Question: The 'Shape' interface is implemented by objects of Java 2D ('Arc2D', 'Area', 'CubicCurve2D', 'Ellipse2D', 'GeneralPath' etc..).
Some of the concrete objects are marked as 'Serializable' and can be stored and restored using object serialization, but others like 'Area' do not implement the interface and throw errors.
But since we are constantly warned that such naive serialization is not necessarily stable across Java implementations or versions, I'd prefer to use some form of serialization that is.
That leads us to storing/restoring from XML using 'XMLEncoder' and 'XMLDecoder', but that is capable of handling even less of the Java 2D 'Shape' objects.
Some results for both can be seen below. We start with 6 shapes, and attempt to store/restore them via object serialization and standard XML serialization.

How would we store all 'Shape' objects correctly via XML?
'''
import java.awt.*;
import java.awt.geom.*;
import java.awt.image.BufferedImage;
import java.beans.*;
import java.io.*;
import java.util.ArrayList;
import javax.swing.*;
import javax.swing.border.TitledBorder;
public class Serialize2D {
private JPanel ui;
Serialize2D() {
initUI();
}
public void initUI() {
if (ui != null) {
return;
}
ui = new JPanel(new GridLayout(0, 1));
int[] xpoints = {205, 295, 205, 295};
int[] ypoints = {5, 25, 25, 45};
Polygon polygon = new Polygon(xpoints, ypoints, xpoints.length);
ArrayList<Shape> shapes = new ArrayList<Shape>();
int w = 45;
shapes.add(new Rectangle2D.Double(5, 5, 90, 40));
shapes.add(new Ellipse2D.Double(105, 5, 90, 40));
shapes.add(polygon);
shapes.add(new GeneralPath(new Rectangle2D.Double(5, 55, 90, 40)));
shapes.add(new Path2D.Double(new Rectangle2D.Double(105, 55, 90, 40)));
shapes.add(new Area(new Rectangle2D.Double(205, 55, 90, 40)));
addTitledLabelToPanel(shapes, "Original Shapes");
addTitledLabelToPanel(
serializeToFromObject(shapes), "Serialize via Object");
addTitledLabelToPanel(
serializeToFromXML(shapes), "Serialize via XML");
}
public JComponent getUI() {
return ui;
}
public ArrayList<Shape> serializeToFromObject(ArrayList<Shape> shapes) {
ArrayList<Shape> shps = new ArrayList<Shape>();
try {
ObjectOutputStream oos = null;
ByteArrayOutputStream baos = new ByteArrayOutputStream();
oos = new ObjectOutputStream(baos);
for (Shape shape : shapes) {
try {
oos.writeObject(shape);
} catch (Exception ex) {
System.err.println(ex.toString());
}
}
oos.flush();
oos.close();
System.out.println("length Obj: " + baos.toByteArray().length);
ByteArrayInputStream bais = new ByteArrayInputStream(
baos.toByteArray());
ObjectInputStream ois = new ObjectInputStream(bais);
Object o = null;
try {
o = ois.readObject();
} catch (NotSerializableException ex) {
System.err.println(ex.getMessage());
} catch (ClassNotFoundException ex) {
ex.printStackTrace();
}
while (o != null) {
shps.add((Shape) o);
try {
o = ois.readObject();
} catch (NotSerializableException ex) {
System.err.println(ex.getMessage());
} catch (ClassNotFoundException ex) {
ex.printStackTrace();
}
}
return shps;
} catch (IOException ex) {
ex.printStackTrace();
}
return shps;
}
public ArrayList<Shape> serializeToFromXML(ArrayList<Shape> shapes) {
ArrayList<Shape> shps = new ArrayList<Shape>();
try {
ByteArrayOutputStream baos = new ByteArrayOutputStream();
XMLEncoder xmle = new XMLEncoder(baos);
for (Shape shape : shapes) {
xmle.writeObject(shape);
}
xmle.flush();
xmle.close();
System.out.println("length XML: " + baos.toByteArray().length);
ByteArrayInputStream bais
= new ByteArrayInputStream(baos.toByteArray());
XMLDecoder xmld = new XMLDecoder(bais);
Shape shape = (Shape) xmld.readObject();
while (shape != null) {
shps.add(shape);
try {
shape = (Shape) xmld.readObject();
} catch (ArrayIndexOutOfBoundsException aioobe) {
// we've read last object
shape = null;
}
}
xmld.close();
} catch (Exception ex) {
ex.printStackTrace();
}
return shps;
}
private final static String getType(Object o) {
String s = o.getClass().getName();
String[] parts = s.split("\.");
s = parts[parts.length - 1].split("\$")[0];
return s;
}
public static void drawShapesToImage(
ArrayList<Shape> shapes, BufferedImage image) {
Graphics2D g = image.createGraphics();
g.setRenderingHint(
RenderingHints.KEY_ANTIALIASING,
RenderingHints.VALUE_ANTIALIAS_ON);
g.setColor(Color.WHITE);
g.fillRect(0, 0, image.getWidth(), image.getHeight());
for (Shape shape : shapes) {
String s = getType(shape);
g.setColor(Color.GREEN);
g.fill(shape);
g.setColor(Color.BLACK);
g.draw(shape);
Rectangle r = shape.getBounds();
int x = r.x + 5;
int y = r.y + 16;
if (r.width * r.height != 0) {
g.drawString(s, x, y);
}
}
g.dispose();
}
private void addTitledLabelToPanel(ArrayList<Shape> shapes, String title) {
int w = 300;
int h = 100;
BufferedImage bi = new BufferedImage(w, h, BufferedImage.TYPE_INT_RGB);
drawShapesToImage(shapes, bi);
JLabel l = new JLabel(new ImageIcon(bi));
l.setBorder(new TitledBorder(title));
ui.add(l);
}
public static void main(String[] args) {
Runnable r = new Runnable() {
@Override
public void run() {
Serialize2D ss = new Serialize2D();
JOptionPane.showMessageDialog(null, ss.getUI());
}
};
SwingUtilities.invokeLater(r);
}
}
'''
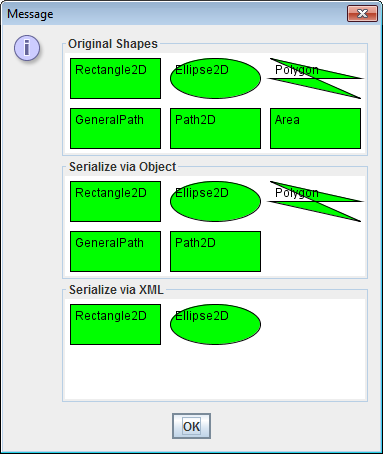
Answer: Unfortunately, naive encoding/decoding of a 'Shape' to XML using 'XMLEncoder'/'Decoder' often destroys all the vital information of the 'Shape'!
So to do this, still using the above mentioned classes, we serialize and restore properly constructed beans that represent the parts of the shape as obtained from a 'PathIterator' These beans are:
- 'PathBean''PathSegment''Shape'- 'PathSegment'
## SerializeShapes GUI
A GUI to demonstrate storing and restoring shapes.
- 'Ellipse2D''Rectangle2D''Area'- -

The selected shape will be filled in green, other shapes in red.
'''
package serialize2d;
import java.awt.*;
import java.awt.event.*;
import java.awt.font.FontRenderContext;
import java.awt.geom.AffineTransform;
import java.awt.geom.*;
import java.awt.image.BufferedImage;
import java.io.FileNotFoundException;
import java.util.ArrayList;
import java.util.Enumeration;
import java.util.Random;
import java.util.Vector;
import javax.swing.*;
import javax.swing.border.EmptyBorder;
import javax.swing.event.*;
/** A GUI to make it easy to add/remove shapes from a canvas.
It should persist the shapes between runs. */
public class SerializeShapes {
JPanel ui;
JPanel shapePanel;
Random rand;
JPanel shapeCanvas;
DefaultListModel<Shape> allShapesModel;
ListSelectionModel shapeSelectionModel;
RenderingHints renderingHints;
SerializeShapes() {
initUI();
}
public void initUI() {
if (ui != null) {
return;
}
renderingHints = new RenderingHints(RenderingHints.KEY_DITHERING,
RenderingHints.VALUE_DITHER_ENABLE);
renderingHints.put(RenderingHints.KEY_ANTIALIASING,
RenderingHints.VALUE_ANTIALIAS_ON);
renderingHints.put(RenderingHints.KEY_ALPHA_INTERPOLATION,
RenderingHints.VALUE_ALPHA_INTERPOLATION_QUALITY);
renderingHints.put(RenderingHints.KEY_COLOR_RENDERING,
RenderingHints.VALUE_COLOR_RENDER_QUALITY);
renderingHints.put(RenderingHints.KEY_RENDERING,
RenderingHints.VALUE_RENDER_QUALITY);
renderingHints.put(RenderingHints.KEY_STROKE_CONTROL,
RenderingHints.VALUE_STROKE_NORMALIZE);
ui = new JPanel(new BorderLayout(4, 4));
ui.setBorder(new EmptyBorder(4, 4, 4, 4));
JPanel controls = new JPanel(new FlowLayout(FlowLayout.CENTER, 4, 4));
ui.add(controls, BorderLayout.PAGE_START);
shapeCanvas = new ShapeCanvas();
ui.add(shapeCanvas);
rand = new Random();
allShapesModel = new DefaultListModel<Shape>();
JList<Shape> allShapes = new JList<Shape>(allShapesModel);
allShapes.setCellRenderer(new ShapeListCellRenderer());
shapeSelectionModel = allShapes.getSelectionModel();
shapeSelectionModel.setSelectionMode(
ListSelectionModel.SINGLE_SELECTION);
ListSelectionListener shapesSelectionListener
= new ListSelectionListener() {
@Override
public void valueChanged(ListSelectionEvent e) {
shapeCanvas.repaint();
}
};
allShapes.addListSelectionListener(shapesSelectionListener);
JScrollPane shapesScroll = new JScrollPane(
allShapes,
JScrollPane.VERTICAL_SCROLLBAR_ALWAYS,
JScrollPane.HORIZONTAL_SCROLLBAR_NEVER
);
// TODO fix this hack..
shapesScroll.getViewport().setPreferredSize(new Dimension(60, 200));
ui.add(shapesScroll, BorderLayout.LINE_START);
Action addEllipse = new AbstractAction("Ellipse") {
@Override
public void actionPerformed(ActionEvent e) {
int w = rand.nextInt(100) + 10;
int h = rand.nextInt(100) + 10;
int x = rand.nextInt(shapeCanvas.getWidth() - w);
int y = rand.nextInt(shapeCanvas.getHeight() - h);
Ellipse2D ellipse = new Ellipse2D.Double(x, y, w, h);
addShape(ellipse);
}
};
addEllipse.putValue(Action.MNEMONIC_KEY, KeyEvent.VK_E);
Action addRectangle = new AbstractAction("Rectangle") {
@Override
public void actionPerformed(ActionEvent e) {
int w = rand.nextInt(100) + 10;
int h = rand.nextInt(100) + 10;
int x = rand.nextInt(shapeCanvas.getWidth() - w);
int y = rand.nextInt(shapeCanvas.getHeight() - h);
Rectangle2D rectangle = new Rectangle2D.Double(x, y, w, h);
addShape(rectangle);
}
};
addRectangle.putValue(Action.MNEMONIC_KEY, KeyEvent.VK_R);
final int faceStart = 128513;
final int faceEnd = 128528;
final int diff = faceEnd - faceStart;
StringBuilder sb = new StringBuilder();
for (int count = faceStart; count <= faceEnd; count++) {
sb.append(Character.toChars(count));
}
final String s = sb.toString();
Vector<Font> compatibleFontList = new Vector<Font>();
GraphicsEnvironment ge
= GraphicsEnvironment.getLocalGraphicsEnvironment();
Font[] fonts = ge.getAllFonts();
for (Font font : fonts) {
if (font.canDisplayUpTo(s) < 0) {
compatibleFontList.add(font);
}
}
JComboBox fontChooser = new JComboBox(compatibleFontList);
ListCellRenderer fontRenderer = new DefaultListCellRenderer() {
@Override
public Component getListCellRendererComponent(
JList list, Object value, int index,
boolean isSelected, boolean cellHasFocus) {
Component c = super.getListCellRendererComponent(
list, value, index,
isSelected, cellHasFocus);
JLabel l = (JLabel) c;
Font font = (Font) value;
l.setText(font.getName());
return l;
}
};
fontChooser.setRenderer(fontRenderer);
final ComboBoxModel<Font> fontModel = fontChooser.getModel();
BufferedImage bi = new BufferedImage(1, 1, BufferedImage.TYPE_INT_RGB);
Graphics2D g = bi.createGraphics();
final FontRenderContext fontRenderContext = g.getFontRenderContext();
Action addFace = new AbstractAction("Face") {
@Override
public void actionPerformed(ActionEvent e) {
int codepoint = faceStart + rand.nextInt(diff);
String text = new String(Character.toChars(codepoint));
Font font = (Font) fontModel.getSelectedItem();
Area area = new Area(
font.deriveFont(80f).
createGlyphVector(fontRenderContext, text).
getOutline());
Rectangle bounds = area.getBounds();
float x = rand.nextInt(
shapeCanvas.getWidth() - bounds.width) - bounds.x;
float y = rand.nextInt(
shapeCanvas.getHeight() - bounds.height) - bounds.y;
AffineTransform move = AffineTransform.
getTranslateInstance(x, y);
area.transform(move);
addShape(area);
}
};
addFace.putValue(Action.MNEMONIC_KEY, KeyEvent.VK_F);
Action delete = new AbstractAction("Delete") {
@Override
public void actionPerformed(ActionEvent e) {
int idx = shapeSelectionModel.getMinSelectionIndex();
if (idx < 0) {
JOptionPane.showMessageDialog(
ui,
"Select a shape to delete",
"Select a Shape",
JOptionPane.ERROR_MESSAGE);
} else {
allShapesModel.removeElementAt(idx);
shapeCanvas.repaint();
}
}
};
delete.putValue(Action.MNEMONIC_KEY, KeyEvent.VK_D);
controls.add(new JButton(addEllipse));
controls.add(new JButton(addRectangle));
controls.add(new JButton(addFace));
controls.add(fontChooser);
controls.add(new JButton(delete));
try {
ArrayList<Shape> shapes = deserializeShapes();
for (Shape shape : shapes) {
allShapesModel.addElement(shape);
}
} catch (Exception ex) {
System.err.println("If first launch, this is as expected!");
ex.printStackTrace();
}
}
private void addShape(Shape shape) {
allShapesModel.addElement(shape);
int size = allShapesModel.getSize() - 1;
shapeSelectionModel.addSelectionInterval(size, size);
}
class ShapeCanvas extends JPanel {
ShapeCanvas() {
setBackground(Color.WHITE);
}
@Override
public void paintComponent(Graphics g) {
super.paintComponent(g);
Graphics2D g2 = (Graphics2D) g;
g2.setRenderingHints(renderingHints);
Stroke stroke = new BasicStroke(1.5f);
g2.setStroke(stroke);
int idx = shapeSelectionModel.getMinSelectionIndex();
Shape selectedShape = null;
if (idx > -1) {
selectedShape = allShapesModel.get(idx);
}
Enumeration en = allShapesModel.elements();
while (en.hasMoreElements()) {
Shape shape = (Shape) en.nextElement();
if (shape.equals(selectedShape)) {
g2.setColor(new Color(0, 255, 0, 191));
} else {
g2.setColor(new Color(255, 0, 0, 191));
}
g2.fill(shape);
g2.setColor(new Color(0, 0, 0, 224));
g2.draw(shape);
}
}
@Override
public Dimension getPreferredSize() {
return new Dimension(500, 300);
}
}
public JComponent getUI() {
return ui;
}
public static void main(String[] args) {
Runnable r = new Runnable() {
@Override
public void run() {
SerializeShapes se = new SerializeShapes();
JFrame f = new JFrame("Serialize Shapes");
f.addWindowListener(new SerializeWindowListener(se));
f.setDefaultCloseOperation(JFrame.DO_NOTHING_ON_CLOSE);
f.setContentPane(se.getUI());
f.setResizable(false);
f.pack();
f.setLocationByPlatform(true);
f.setVisible(true);
}
};
SwingUtilities.invokeLater(r);
}
public void serializeShapes() throws FileNotFoundException {
ArrayList<Shape> shapes
= new ArrayList<Shape>();
Enumeration en = allShapesModel.elements();
while (en.hasMoreElements()) {
Shape shape = (Shape) en.nextElement();
shapes.add(shape);
}
ShapeIO.serializeShapes(shapes, this.getClass());
try {
Desktop.getDesktop().open(
ShapeIO.getSerializeFile(this.getClass()));
} catch (Exception e) {
e.printStackTrace();
}
}
public ArrayList<Shape> deserializeShapes() throws FileNotFoundException {
return ShapeIO.deserializeShapes(this.getClass());
}
class ShapeListCellRenderer extends DefaultListCellRenderer {
@Override
public Component getListCellRendererComponent(
JList<? extends Object> list, Object value,
int index, boolean isSelected, boolean cellHasFocus) {
Component c = super.getListCellRendererComponent(list, value, index,
isSelected, cellHasFocus);
JLabel l = (JLabel) c;
Shape shape = (Shape) value;
ShapeIcon icon = new ShapeIcon(shape, 40);
l.setIcon(icon);
l.setText("");
return l;
}
}
class ShapeIcon implements Icon {
Shape shape;
int size;
ShapeIcon(Shape shape, int size) {
this.shape = shape;
this.size = size;
}
@Override
public void paintIcon(Component c, Graphics g, int x, int y) {
Graphics2D g2 = (Graphics2D) g;
g2.setRenderingHints(renderingHints);
Rectangle bounds = shape.getBounds();
int xOff = -bounds.x;
int yOff = -bounds.y;
double xRatio = (double) bounds.width / (double) size;
double yRatio = (double) bounds.height / (double) size;
double ratio = xRatio > yRatio ? xRatio : yRatio;
AffineTransform scale = AffineTransform.getScaleInstance(1 / ratio, 1 / ratio);
AffineTransform shift = AffineTransform.getTranslateInstance(xOff, yOff);
AffineTransform totalTransform = new AffineTransform();
totalTransform.concatenate(scale);
totalTransform.concatenate(shift);
Area b = new Area(shape).createTransformedArea(totalTransform);
bounds = b.getBounds();
g2.setColor(Color.BLACK);
g2.fill(b);
}
@Override
public int getIconWidth() {
return size;
}
@Override
public int getIconHeight() {
return size;
}
}
}
class SerializeWindowListener extends WindowAdapter {
SerializeShapes serializeShapes;
SerializeWindowListener(SerializeShapes serializeShapes) {
this.serializeShapes = serializeShapes;
}
@Override
public void windowClosing(WindowEvent e) {
try {
serializeShapes.serializeShapes();
} catch (FileNotFoundException ex) {
ex.printStackTrace();
System.exit(1);
}
System.exit(0);
}
}
'''
## ShapeIO
Performs the I/O to/from XML.
'''
package serialize2d;
import java.awt.Shape;
import java.beans.*;
import java.io.*;
import java.util.ArrayList;
public class ShapeIO {
/** Save the list of shapes to the file system. */
public static void serializeShapes(
ArrayList<Shape> shapes, Class serializeClass)
throws FileNotFoundException {
File f = getSerializeFile(serializeClass);
XMLEncoder xmle = new XMLEncoder(new FileOutputStream(f));
ArrayList<PathBean> pathSegmentsCollection = new ArrayList<>();
for (Shape shape : shapes) {
ArrayList<PathSegment> pathSegments =
BeanConverter.getSegmentsFromShape(shape);
PathBean as = new PathBean(pathSegments);
pathSegmentsCollection.add(as);
}
xmle.writeObject(pathSegmentsCollection);
xmle.flush();
xmle.close();
}
/** Load the list of shapes from the file system. */
public static ArrayList<Shape> deserializeShapes(Class serializeClass)
throws FileNotFoundException {
File f = getSerializeFile(serializeClass);
XMLDecoder xmld = new XMLDecoder(new FileInputStream(f));
ArrayList<PathBean> pathSegmentsCollection
= (ArrayList<PathBean>) xmld.readObject();
ArrayList<Shape> shapes = new ArrayList<Shape>();
for (PathBean pathSegments : pathSegmentsCollection) {
shapes.add(BeanConverter.getShapeFromSegments(pathSegments));
}
return shapes;
}
/** Provide an unique, reproducible & readable/writable path for a class. */
public static File getSerializeFile(Class serializeClass) {
File f = new File(System.getProperty("user.home"));
String[] nameParts = serializeClass.getCanonicalName().split("\.");
f = new File(f, "java");
for (String namePart : nameParts) {
f = new File(f, namePart);
}
f.mkdirs();
f = new File(f, nameParts[nameParts.length-1] + ".xml");
return f;
}
}
'''
## BeanConverter
Obtains a 'PathIterator' from the 'Shape' and converts it to a serializable bean. Converts the bean back into a 'GeneralPath'.
'''
package serialize2d;
import java.awt.Shape;
import java.awt.geom.*;
import java.util.ArrayList;
/** Utility class to convert bean to/from a Shape. */
public class BeanConverter {
/** Convert a shape to a serializable bean. */
public static ArrayList<PathSegment> getSegmentsFromShape(Shape shape) {
ArrayList<PathSegment> shapeSegments = new ArrayList<PathSegment>();
for (
PathIterator pi = shape.getPathIterator(null);
!pi.isDone();
pi.next()) {
double[] coords = new double[6];
int pathSegmentType = pi.currentSegment(coords);
int windingRule = pi.getWindingRule();
PathSegment as = new PathSegment(
pathSegmentType, windingRule, coords);
shapeSegments.add(as);
}
return shapeSegments;
}
/** Convert a serializable bean to a shape. */
public static Shape getShapeFromSegments(PathBean shapeSegments) {
GeneralPath gp = new GeneralPath();
for (PathSegment shapeSegment : shapeSegments.getPathSegments()) {
double[] coords = shapeSegment.getCoords();
int pathSegmentType = shapeSegment.getPathSegmentType();
int windingRule = shapeSegment.getWindingRule();
gp.setWindingRule(windingRule);
if (pathSegmentType == PathIterator.SEG_MOVETO) {
gp.moveTo(coords[0], coords[1]);
} else if (pathSegmentType == PathIterator.SEG_LINETO) {
gp.lineTo(coords[0], coords[1]);
} else if (pathSegmentType == PathIterator.SEG_QUADTO) {
gp.quadTo(coords[0], coords[1], coords[2], coords[3]);
} else if (pathSegmentType == PathIterator.SEG_CUBICTO) {
gp.curveTo(
coords[0], coords[1], coords[2],
coords[3], coords[4], coords[5]);
} else if (pathSegmentType == PathIterator.SEG_CLOSE) {
gp.closePath();
} else {
System.err.println("Unexpected value! " + pathSegmentType);
}
}
return gp;
}
}
'''
## PathBean
Stores a collection of path segments in a seriallizable bean.
'''
package serialize2d;
import java.awt.geom.*;
import java.util.ArrayList;
/** PathBean stores the collection of PathSegment objects
that constitute the path of a Shape. */
public class PathBean {
public ArrayList<PathSegment> pathSegments;
public PathBean() {}
public PathBean(ArrayList<PathSegment> pathSegments) {
this.pathSegments = pathSegments;
}
public ArrayList<PathSegment> getPathSegments() {
return pathSegments;
}
public void setPathSegments(ArrayList<PathSegment> pathSegments) {
this.pathSegments = pathSegments;
}
@Override
public String toString() {
StringBuilder sb = new StringBuilder("{");
for (PathSegment pathSegment : pathSegments) {
sb.append("
");
sb.append(pathSegment.toString());
}
sb.append("
");
sb.append("}");
return "PathSegments: " + sb.toString();
}
}
'''
## PathSegment
Stores the path segment of one part of the entire path.
'''
package serialize2d;
import java.util.Arrays;
/** PathSegment bean stores the detail on one segment of the path
that constitutes a Shape. */
public class PathSegment {
public int pathSegmentType;
public int windingRule;
public double[] coords;
public PathSegment() {}
public PathSegment(int pathSegmentType, int windingRule, double[] coords) {
this.pathSegmentType = pathSegmentType;
this.windingRule = windingRule;
this.coords = coords;
}
public int getPathSegmentType() {
return pathSegmentType;
}
public void setPathSegmentType(int pathSegmentType) {
this.pathSegmentType = pathSegmentType;
}
public int getWindingRule() {
return windingRule;
}
public void setWindingRule(int windingRule) {
this.windingRule = windingRule;
}
public double[] getCoords() {
return coords;
}
public void setCoords(double[] coords) {
this.coords = coords;
}
@Override
public String toString() {
String sC = (coords != null ? "" : Arrays.toString(coords));
String s = String.format(
"PathSegment: Path Segment Type:- %d "
+ "Winding Rule:- %d coords:- %s",
getPathSegmentType(), getWindingRule(), sC);
return s;
}
}
'''
## Notes
This is intended as a proof of concept as opposed to a polished approach.
- -
A <URL> can be downloaded from my cloud drive.